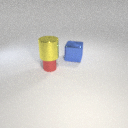
small red metal cylinder below large yellow metal cylinder